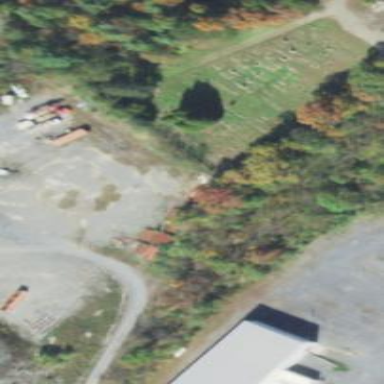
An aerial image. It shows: Cemetery.